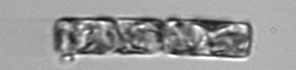
Label: Guinardia_delicatula